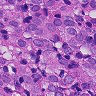
Metastatic tissue present: yes